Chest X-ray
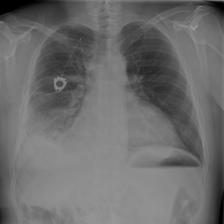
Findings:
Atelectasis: negative
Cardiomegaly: negative
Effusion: positive
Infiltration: positive
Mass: negative
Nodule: negative
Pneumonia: negative
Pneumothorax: negative
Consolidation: negative
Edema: negative
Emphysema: negative
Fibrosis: negative
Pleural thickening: negative
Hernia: negative